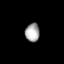
Tissue: lung
Cell type: Epithelial cells
Senescence score: 0.1786
Nuclear area (px): 259
Mean DAPI intensity: 167.351